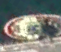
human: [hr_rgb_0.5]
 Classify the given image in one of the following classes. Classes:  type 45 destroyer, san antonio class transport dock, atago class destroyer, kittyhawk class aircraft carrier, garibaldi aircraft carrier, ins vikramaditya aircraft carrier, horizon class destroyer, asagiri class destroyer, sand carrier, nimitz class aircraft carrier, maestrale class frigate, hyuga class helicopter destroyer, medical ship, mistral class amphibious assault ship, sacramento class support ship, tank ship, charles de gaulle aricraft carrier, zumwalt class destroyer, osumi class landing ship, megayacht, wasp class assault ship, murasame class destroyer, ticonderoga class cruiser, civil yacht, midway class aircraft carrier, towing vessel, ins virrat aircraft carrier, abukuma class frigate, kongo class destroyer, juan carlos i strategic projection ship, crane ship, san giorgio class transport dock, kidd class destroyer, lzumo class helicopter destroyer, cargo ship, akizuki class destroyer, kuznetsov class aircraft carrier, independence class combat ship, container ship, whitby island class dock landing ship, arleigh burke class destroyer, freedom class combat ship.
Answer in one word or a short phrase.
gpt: Towing vessel